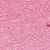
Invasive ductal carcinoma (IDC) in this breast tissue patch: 0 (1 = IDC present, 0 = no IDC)